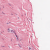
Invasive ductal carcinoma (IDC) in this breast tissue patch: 0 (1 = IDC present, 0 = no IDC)